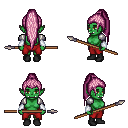
a pixel art fantasy rpg character, female body template, orc, green skin, steel arm armor, red pants, pink extra-long topknot hairstyle, white cloth bracers, black shoes, spear, four views (front, back, left, right), 2x2 character sprite sheet, small pixel art, hard edges, no anti-aliasing